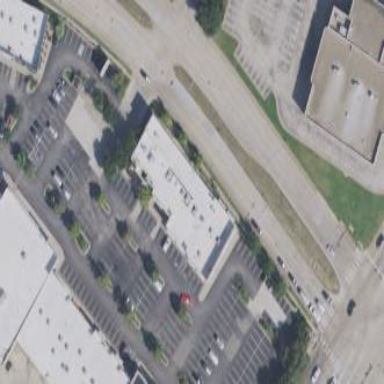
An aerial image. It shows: Mall building.